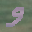
Label: 9